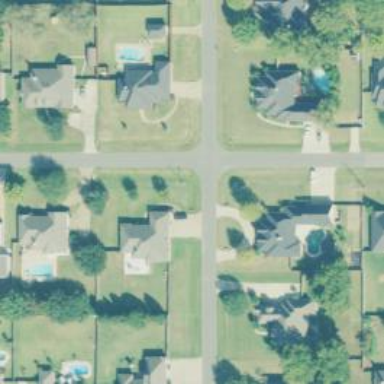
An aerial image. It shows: Residential road.